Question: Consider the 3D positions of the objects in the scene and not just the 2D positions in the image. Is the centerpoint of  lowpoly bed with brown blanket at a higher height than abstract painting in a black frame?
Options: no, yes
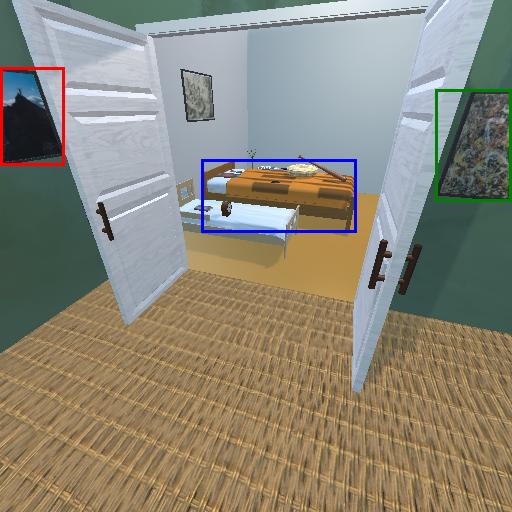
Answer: no